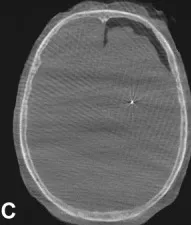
A, B, C: Different cuts of CT scan done immediately after lead implantation. There is significant left frontal pneumocephalus leading to brain shift in the posterior and medial direction.
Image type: radiology (ct)